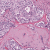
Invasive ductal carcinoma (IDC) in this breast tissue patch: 1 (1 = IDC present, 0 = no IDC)